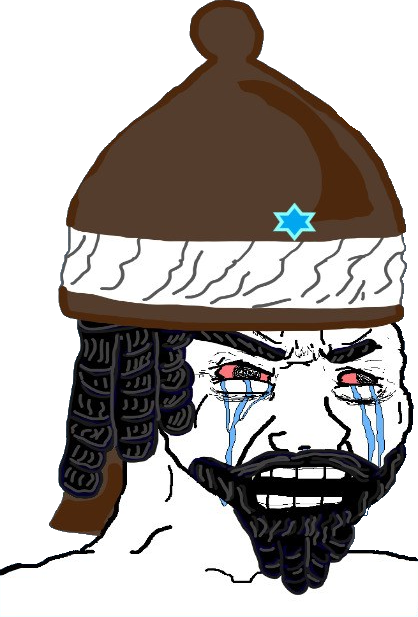
Label: 5_Crying_Wojak